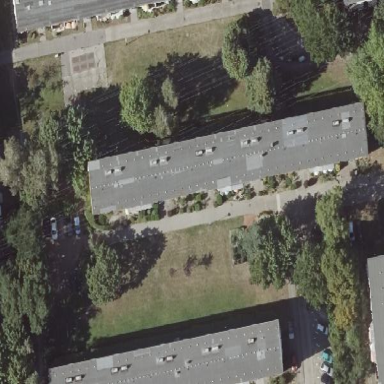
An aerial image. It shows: Flat-roofed apartment building.